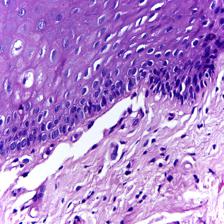
Diagnosis: Normal